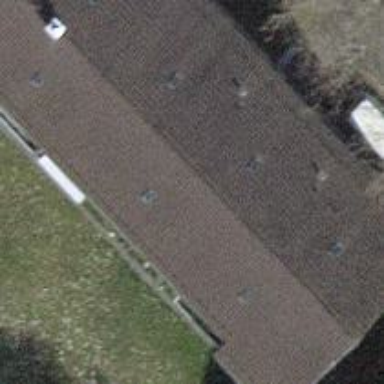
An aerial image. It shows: Semidetached house with gabled roof. The roof has pitched shape.